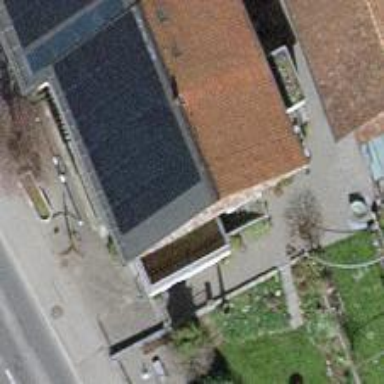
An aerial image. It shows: Solar power generator using photovoltaic panels.